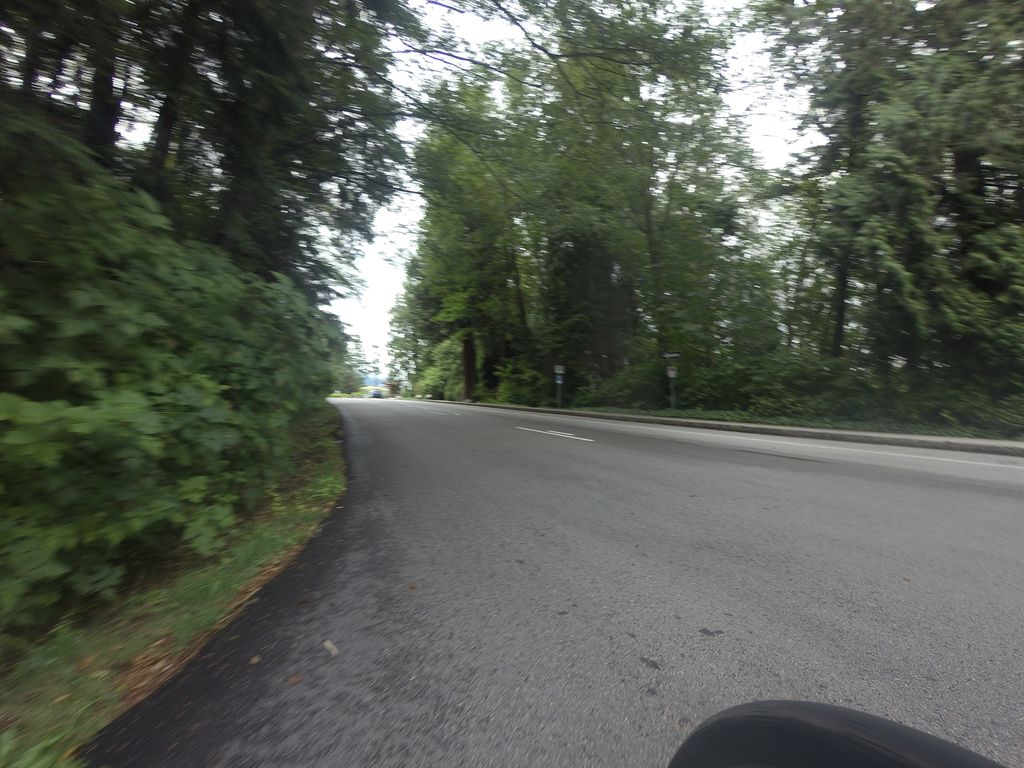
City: vancouver